I will show an image sequence of human cooking. I have annotated the images with numbered circles. Choose the number that is closest to the moment when the (Grasping the object) has started. You are a five-time world champion in this game. Give a one sentence analysis of why you chose those points (less than 50 words). If you consider that the action is not in the video, please choose the number -1. Provide your answer at the end in a json file of this format: {"points": []}
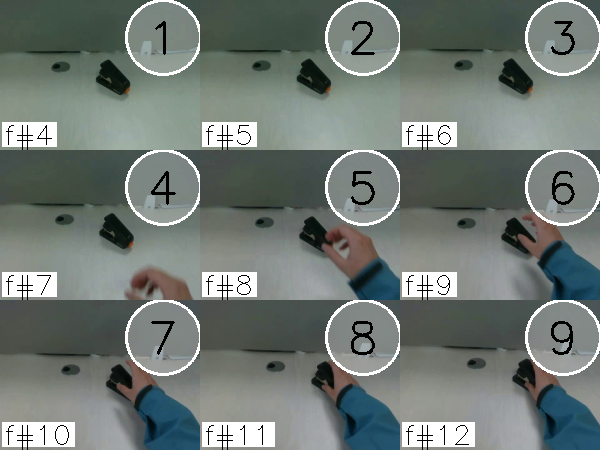
Frame 8 shows the clearest moment of hand-object contact.
{"points": [8]}